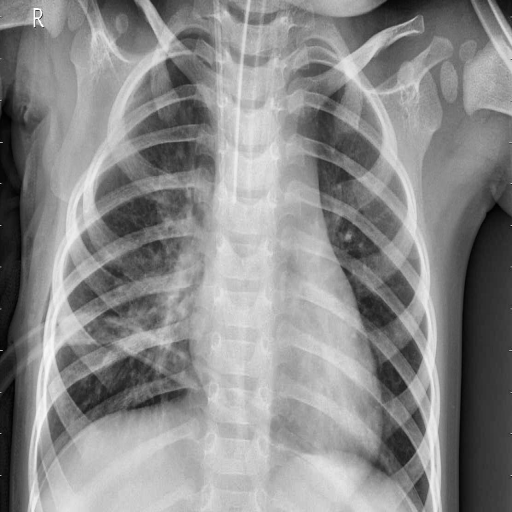
Finding: PNEUMONIA